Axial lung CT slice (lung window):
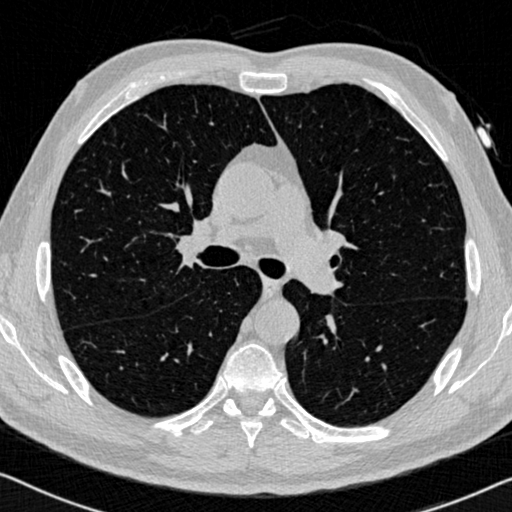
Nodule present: no